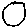
Label: circle